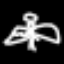
Label: angel